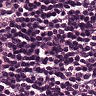
Metastatic tissue present: no